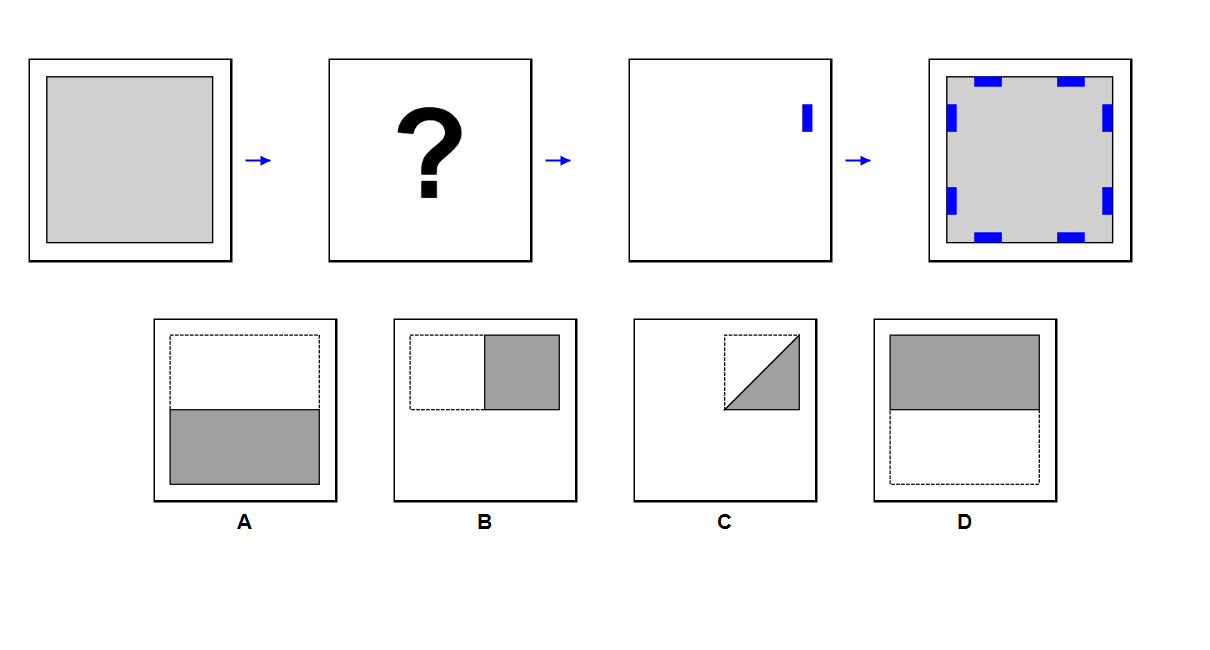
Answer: A